Field crop: tomato
Growth stage: 2
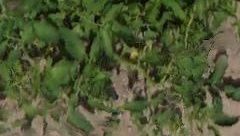
Species: tomato